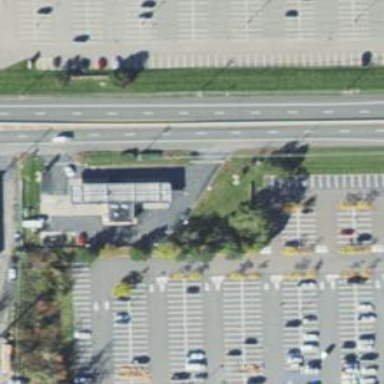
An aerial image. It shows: Fuel station.